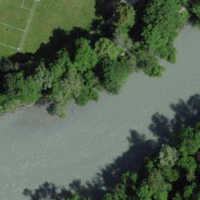
EUNIS habitat code: 53
Species observed at this site:
Corvus corone
Podiceps cristatus
Cyanistes caeruleus
Fulica atra
Anas platyrhynchos
Sturnus vulgaris
Parus major
Milvus migrans
Mergus merganser
Columba livia
Passer domesticus
Columba palumbus
Turdus merula